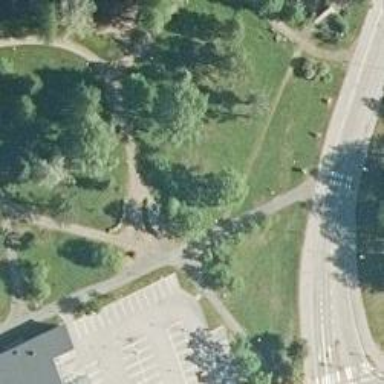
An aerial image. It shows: Cycleway.